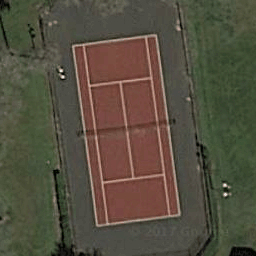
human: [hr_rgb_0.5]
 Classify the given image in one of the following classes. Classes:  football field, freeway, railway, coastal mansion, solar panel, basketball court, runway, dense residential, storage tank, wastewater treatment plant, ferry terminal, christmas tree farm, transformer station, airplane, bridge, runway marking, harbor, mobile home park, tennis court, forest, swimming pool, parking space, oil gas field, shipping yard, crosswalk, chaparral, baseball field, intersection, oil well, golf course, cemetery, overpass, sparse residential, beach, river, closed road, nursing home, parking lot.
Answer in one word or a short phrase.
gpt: tennis court